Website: home-depot
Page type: payment
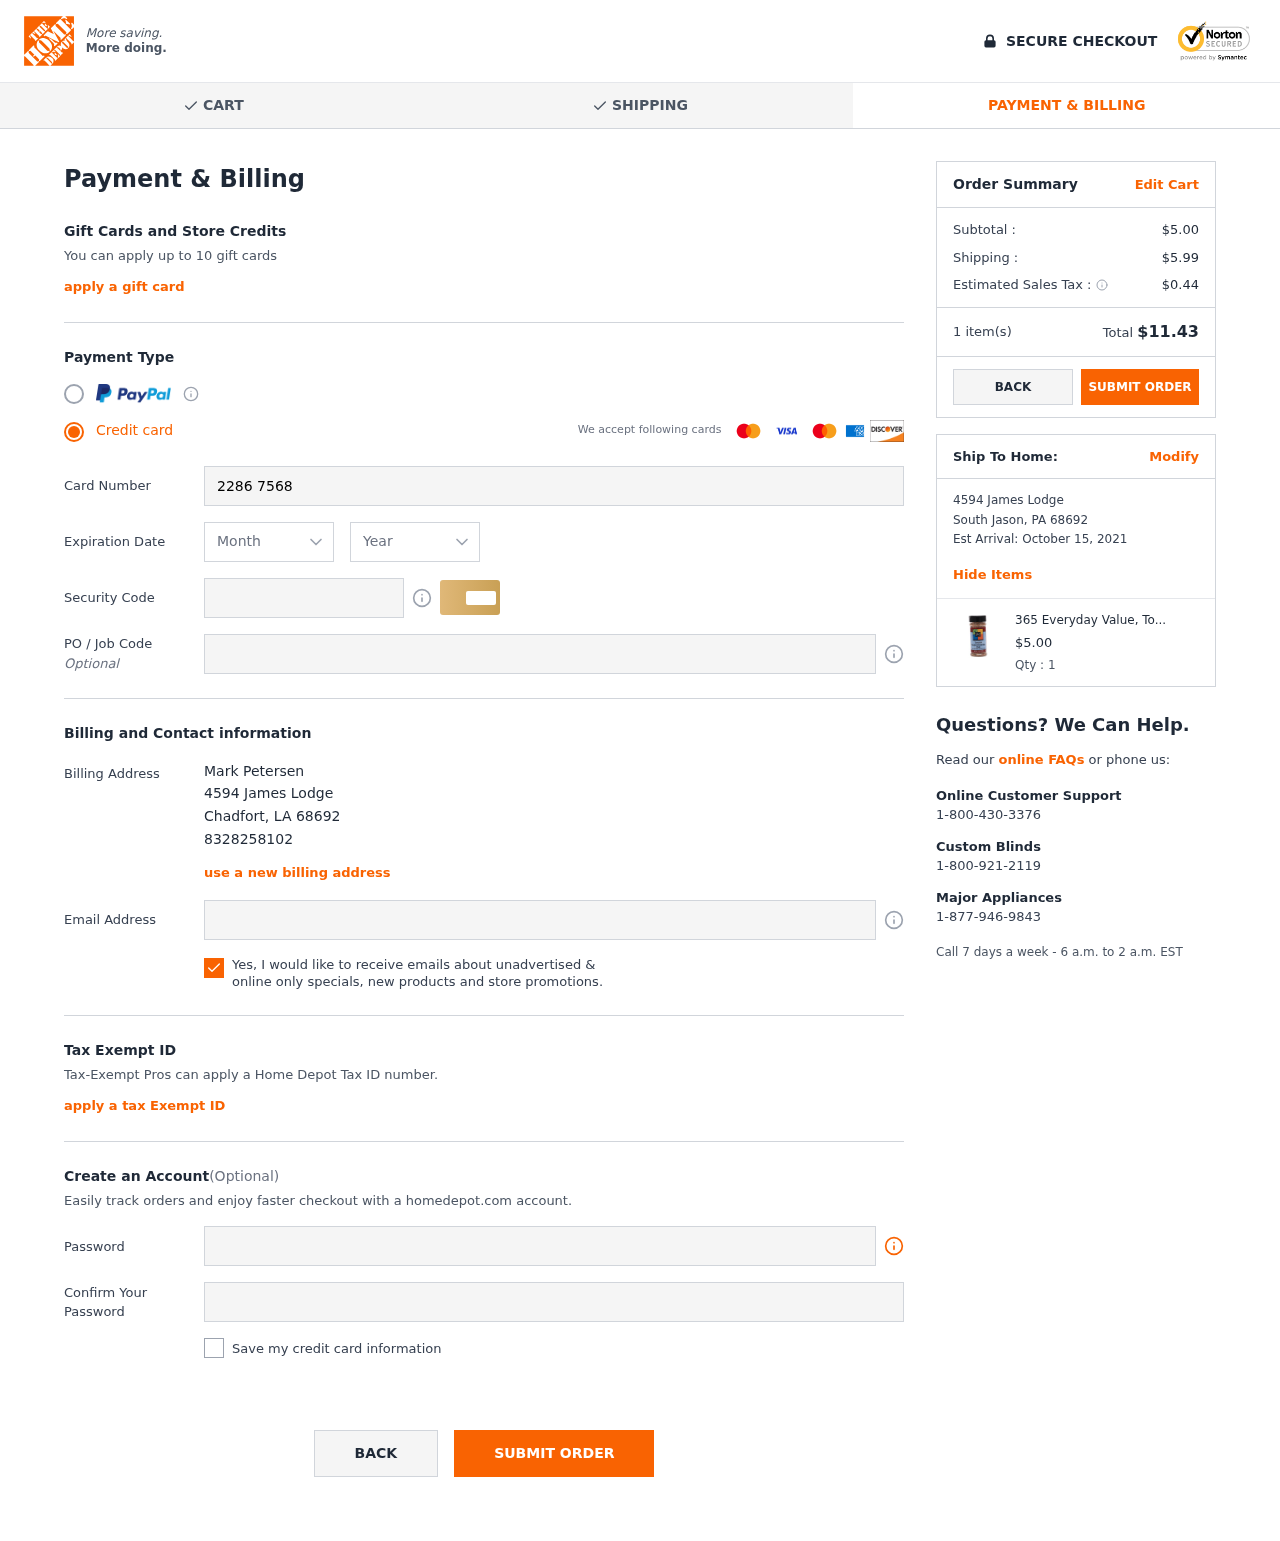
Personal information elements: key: PII_CARD_CVV
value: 864
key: PII_CARD_EXPIRY_MONTH
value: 05
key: PII_CARD_EXPIRY_YEAR
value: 27
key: PII_CARD_NUMBER
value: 2286 7568 8722 6817
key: PII_CITY
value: Chadfort
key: PII_CITY2
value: South Jason
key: PII_EMAIL
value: mpetersen@yahoo.com
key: PII_FULLNAME
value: Mark Petersen
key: PII_PHONE
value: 8328258102
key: PII_POSTCODE
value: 68692
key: PII_POSTCODE2
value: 68692
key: PII_STATE_ABBR
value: LA
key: PII_STATE_ABBR2
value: PA
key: PII_STREET
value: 4594 James Lodge
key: PII_STREET2
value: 4594 James Lodge
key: PII_POSTCODE_FULL
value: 68692
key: PII_POSTCODE_NUMERIC
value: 68692
Product elements: key: PRODUCT1_NAME
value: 365 Everyday Value, Toronto Steak and Chicken Rub, 5 Ounce
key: PRODUCT1_PRICE
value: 5
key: PRODUCT1_QUANTITY
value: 1
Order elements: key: ORDER_SUBTOTAL
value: $5.00
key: ORDER_SHIPPING_COST
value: $5.99
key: ORDER_TAX
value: $0.44
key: ORDER_NUM_ITEMS
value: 1 item(s)
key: ORDER_TOTAL
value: $11.43
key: ORDER_DELIVERY_DATE
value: October 15, 2021